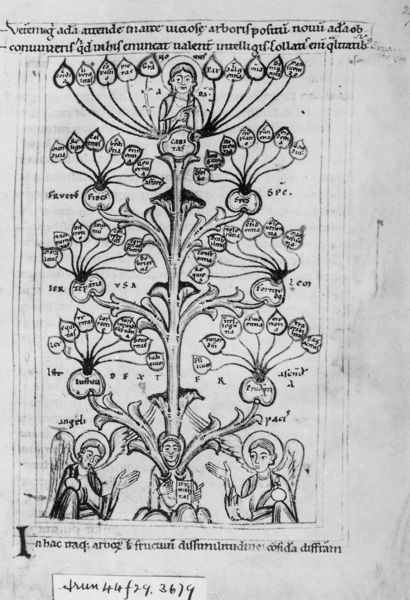
Titel: Speculum virginum
Institution: London, British Library (BL)
Schlagwörter: baum, blätter, flügel, gott, menschen, schwarz, skizze, weiss, zeichnung, familie, blatt, engel, schrift, tafel, name, tulpe, buch, wurzel, seite, text, buchstaben, namen, buchseite, heiligenschein, jesus, mittelalter, heilig, legende, latein, buchmalerei, stammbaum, wurzel jesse, manuskript, baum des lebens, heili, familienbaum, chel, qbalah, kaballah, sefirot, sefira